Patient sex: F
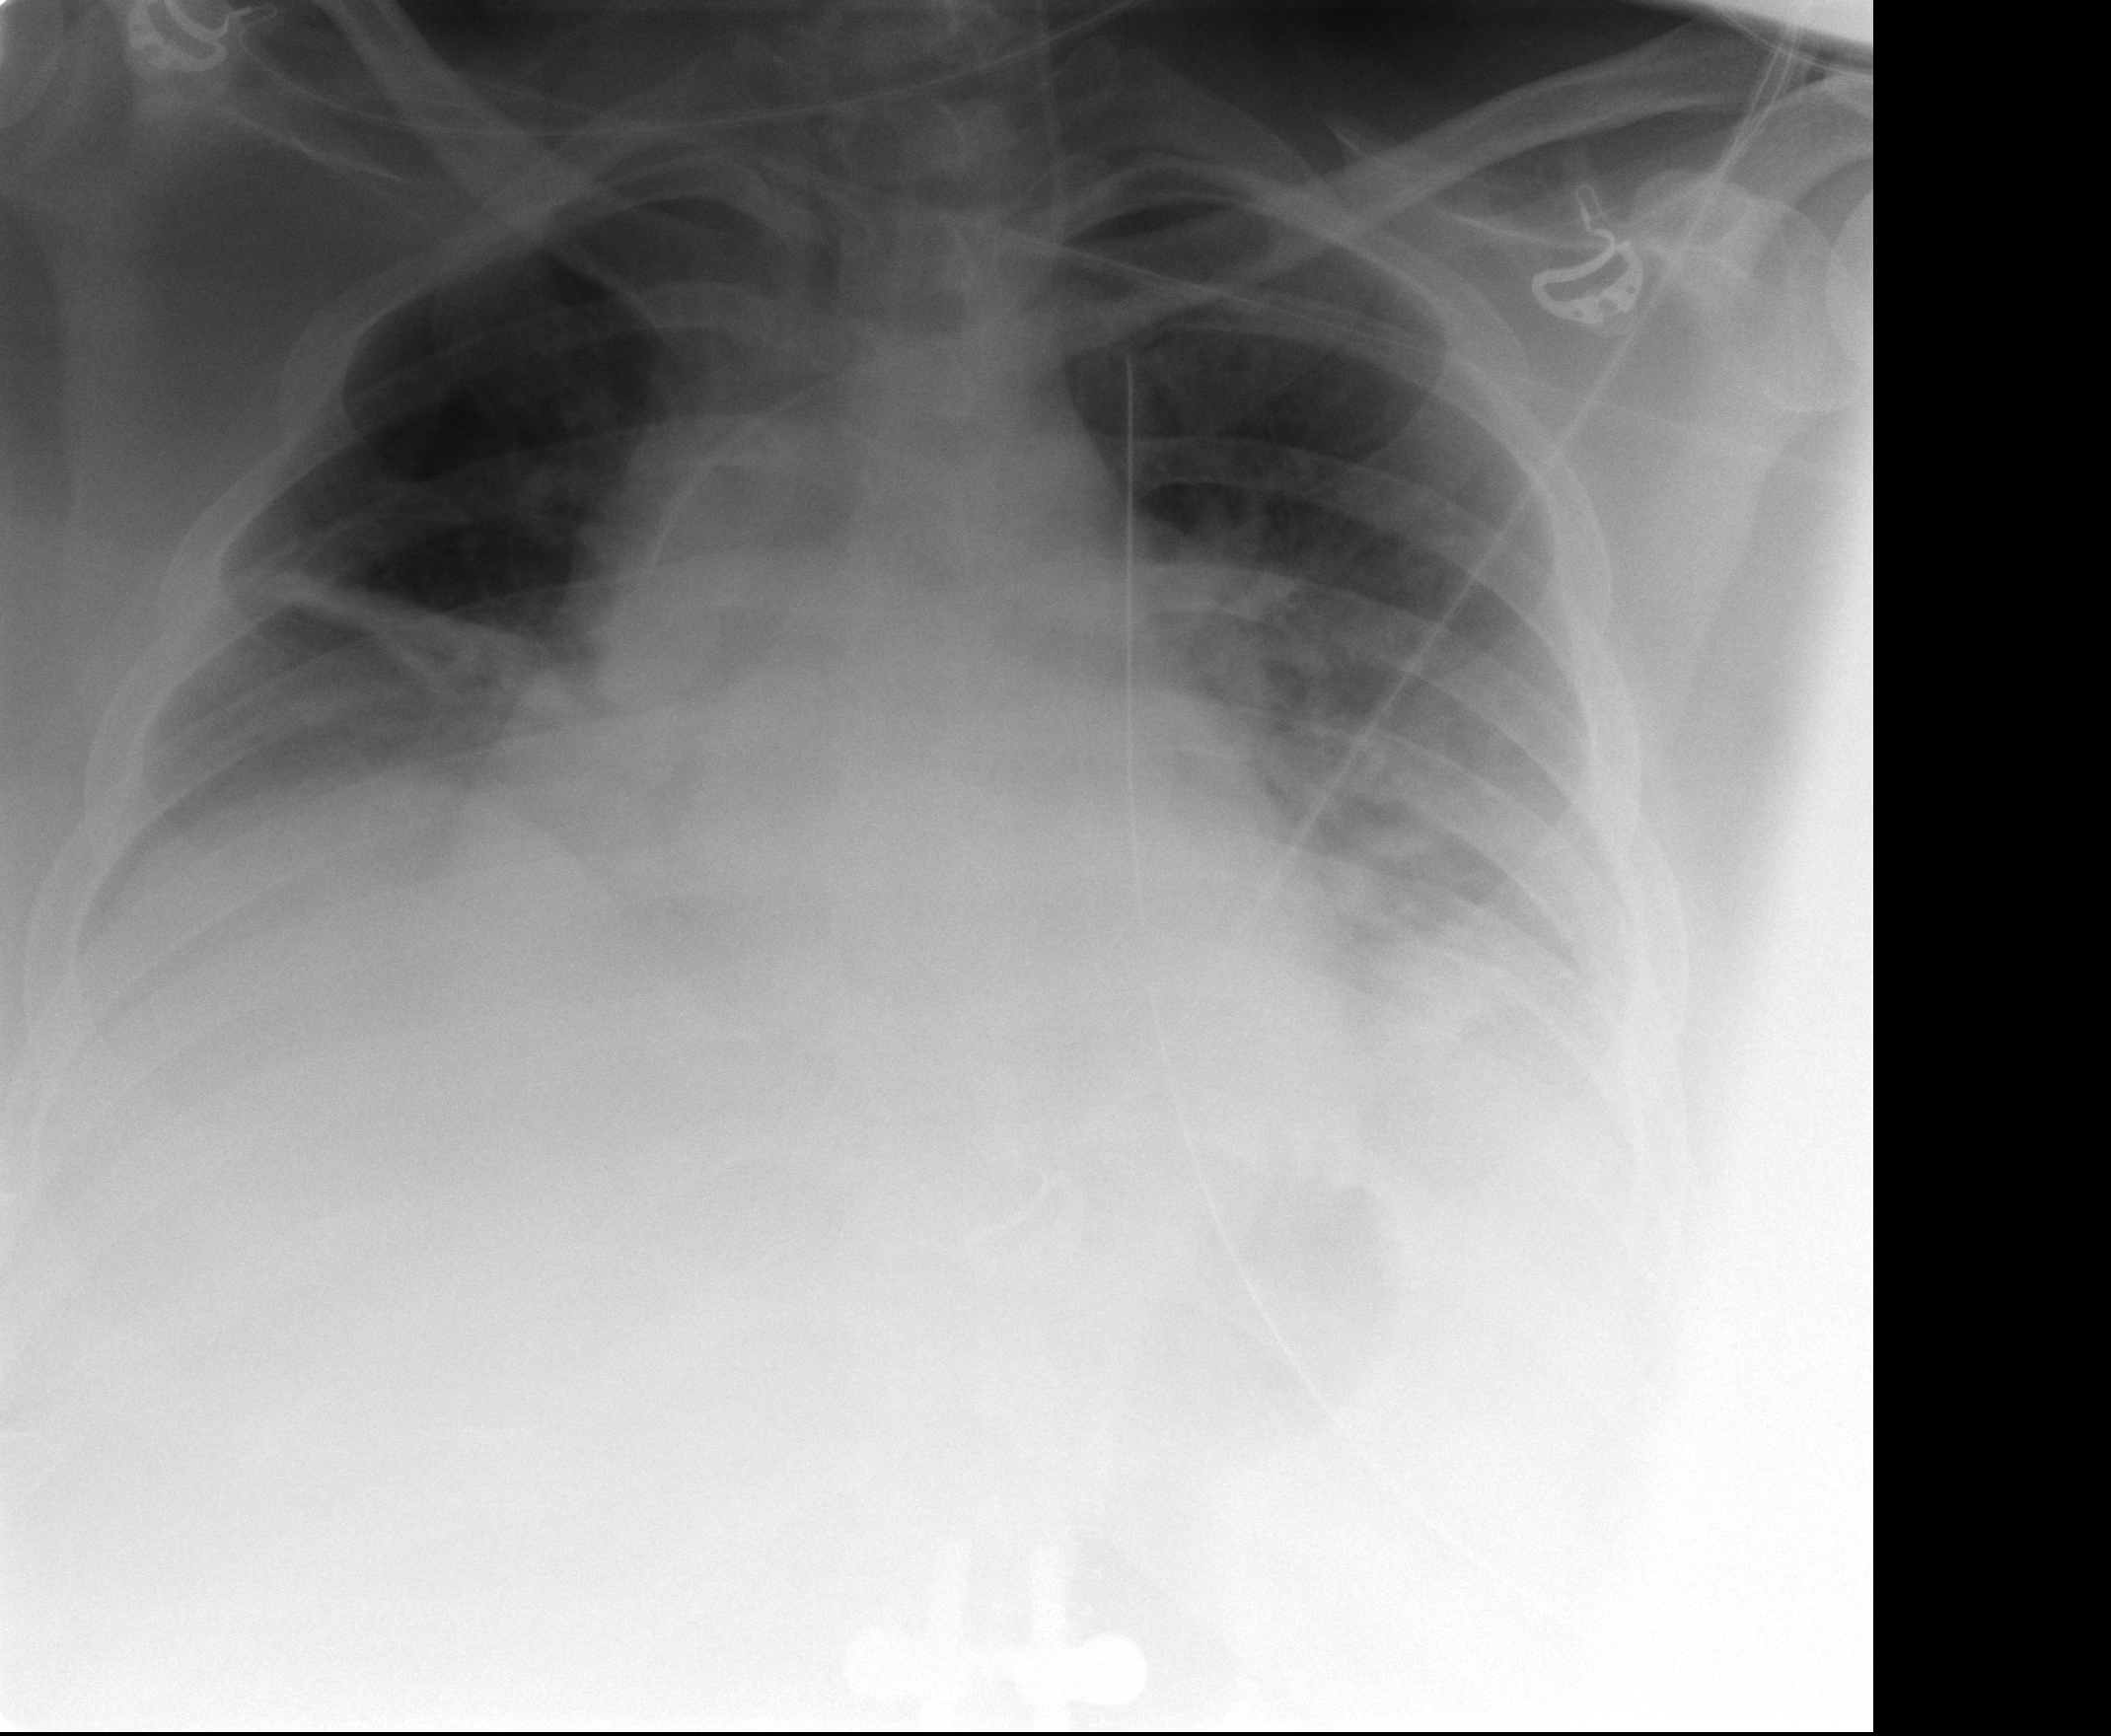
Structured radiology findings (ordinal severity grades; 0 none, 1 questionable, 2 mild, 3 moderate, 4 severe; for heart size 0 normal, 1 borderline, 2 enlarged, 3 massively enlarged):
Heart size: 2
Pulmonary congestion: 2
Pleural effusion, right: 2
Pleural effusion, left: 2
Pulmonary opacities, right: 0
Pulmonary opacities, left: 1
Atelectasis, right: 3
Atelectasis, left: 3